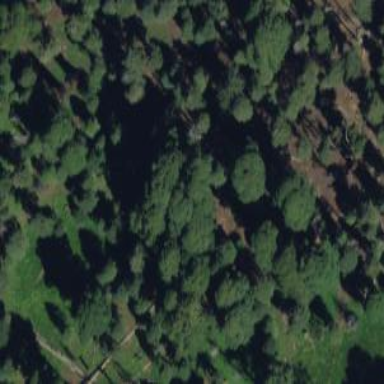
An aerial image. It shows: Monument located in evergreen needle-leaved woodland.